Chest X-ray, PA view. Patient: 47 years old, sex M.
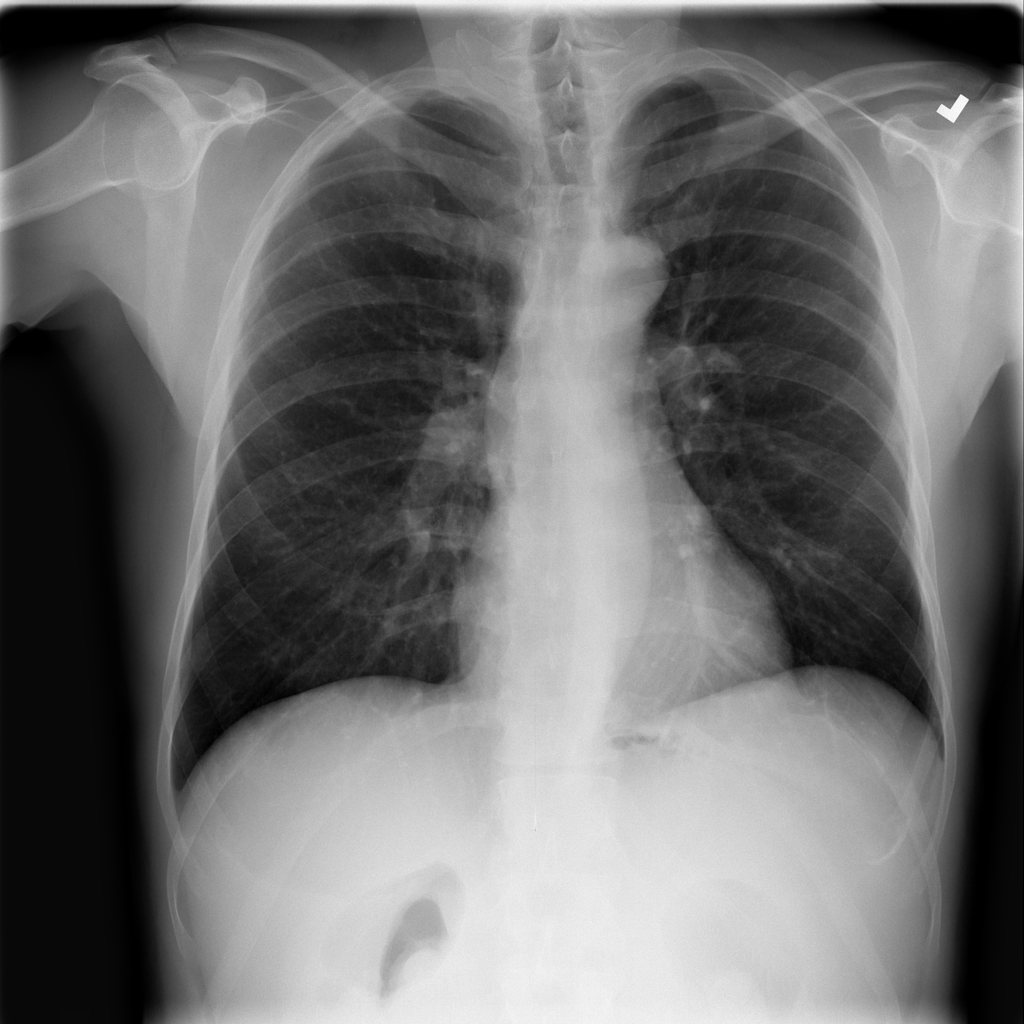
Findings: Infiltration